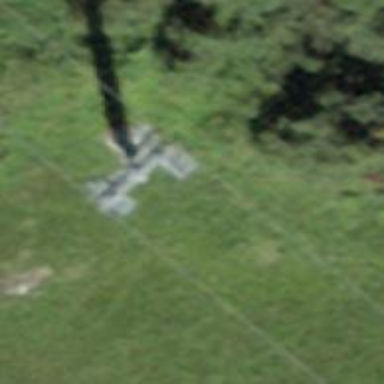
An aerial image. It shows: Pylon for aerialway.